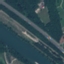
Label: Highway